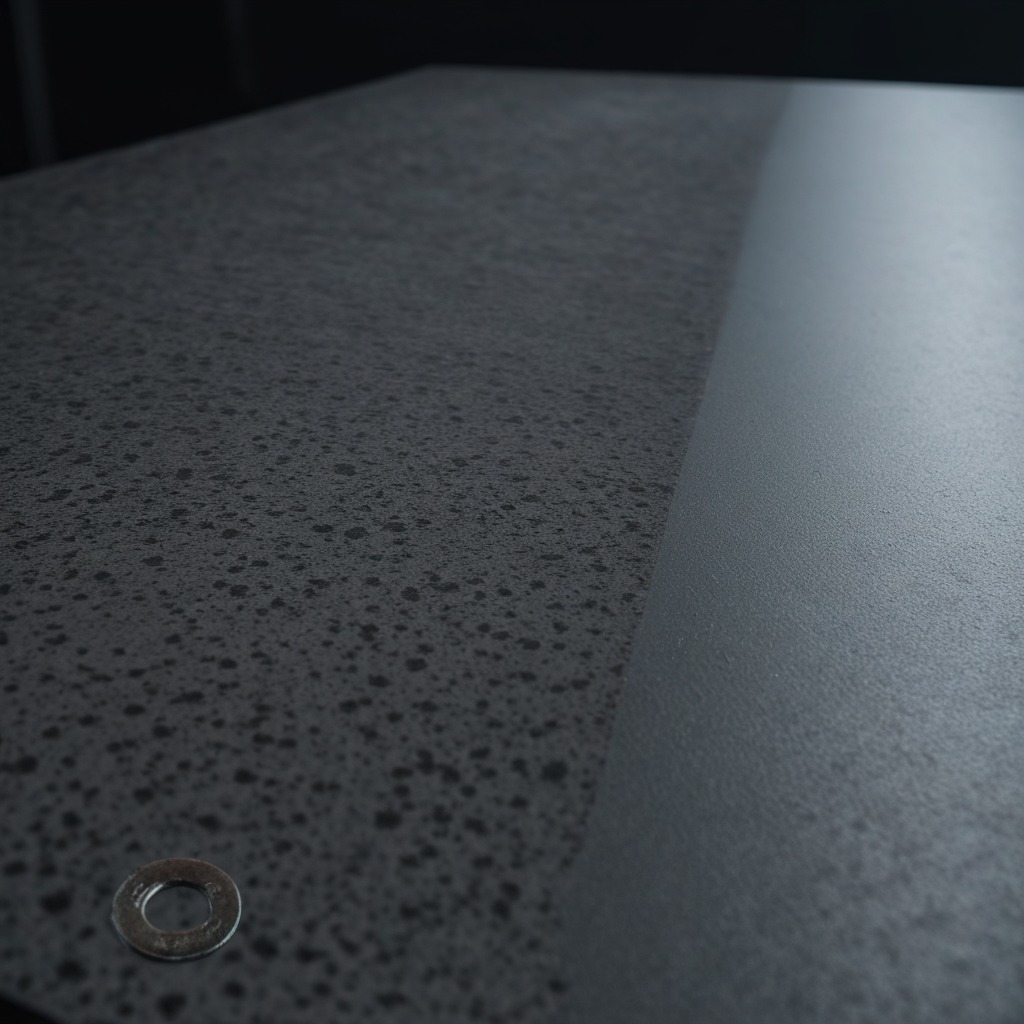
A flat metal washer is lying on a clean granite table inside a workshop at night.